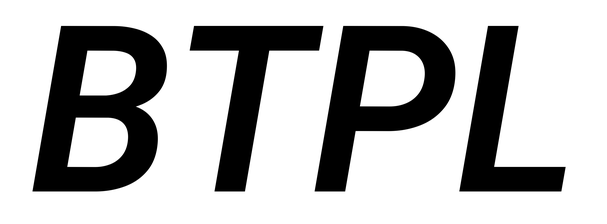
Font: Roboto-Italic_SemiBold_Italic